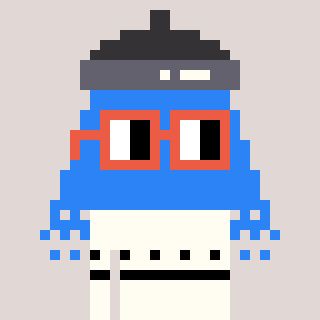
a pixel art character with square orange glasses, a shower-shaped head and a grayscale-colored body on a warm background